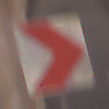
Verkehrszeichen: RichtungstafelnInKurvenKleinLinks
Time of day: MorningAfternoon
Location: Outdoor (Urban)
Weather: PartlyCloudy
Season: NotSpecified
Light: Natural